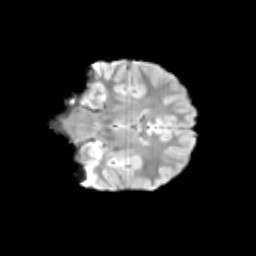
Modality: T2w
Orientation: coronal
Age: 11
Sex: male
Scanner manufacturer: siemens
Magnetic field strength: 3 T
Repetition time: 3.8 s
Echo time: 0.07 s